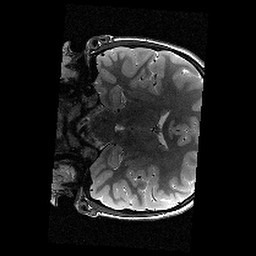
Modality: T2w
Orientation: coronal
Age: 12
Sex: female
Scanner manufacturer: siemens
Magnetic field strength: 3 T
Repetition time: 9.23 s
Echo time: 0.067 s